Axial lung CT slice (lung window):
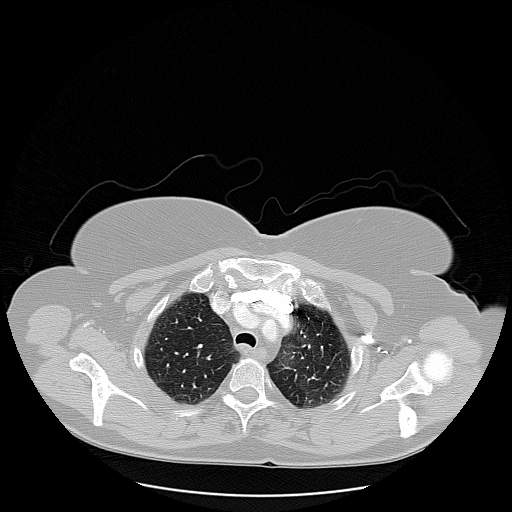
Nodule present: no